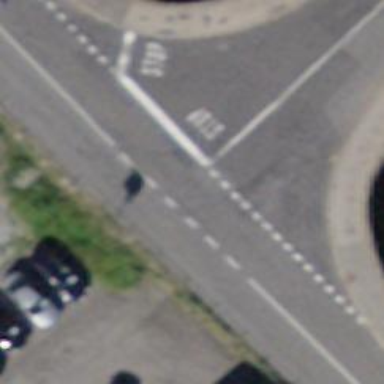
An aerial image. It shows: Secondary road with asphalt surface passing over bridge.